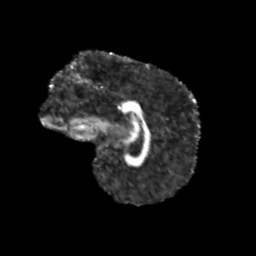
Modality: FA
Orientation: sagittal
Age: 9
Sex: male
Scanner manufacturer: siemens
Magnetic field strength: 3 T
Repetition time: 3.8 s
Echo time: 0.07 s